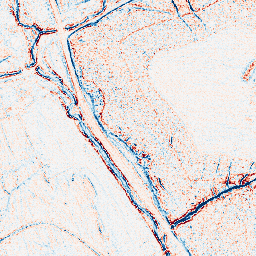
Category: edge_preserving
Decomposition family: bilateral
Decomposition parameters: d: 5
sigma_color: 25
sigma_space: 25
Upsampling method: area
Upsampling parameters: scale: 2
Upsampling scale: 2